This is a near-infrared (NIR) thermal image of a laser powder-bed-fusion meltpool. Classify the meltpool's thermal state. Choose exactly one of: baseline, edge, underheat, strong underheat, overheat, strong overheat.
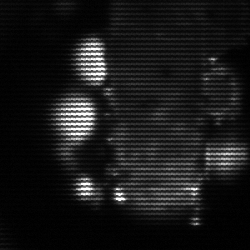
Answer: strong underheat